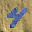
Label: 4